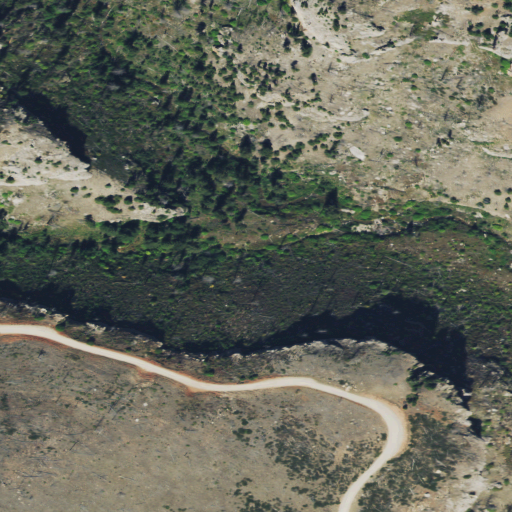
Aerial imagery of valley in Montana named Gooseberry Hollow containing shrub, grassland, and evergreen forest